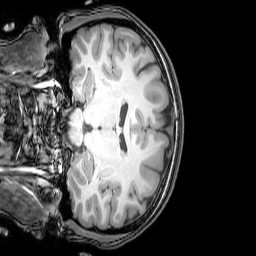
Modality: T1w
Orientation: coronal
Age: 24
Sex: female
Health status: healthy
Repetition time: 0.081 s
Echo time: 0.037 s